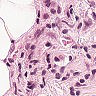
Metastatic tissue present: yes